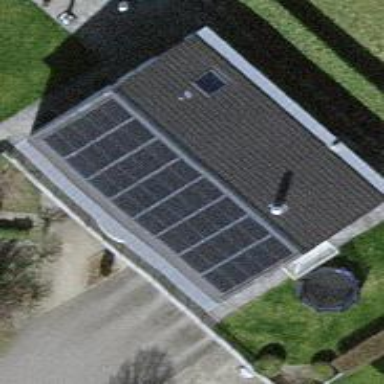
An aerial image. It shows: Solar power generator.